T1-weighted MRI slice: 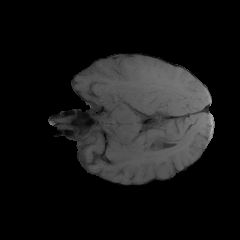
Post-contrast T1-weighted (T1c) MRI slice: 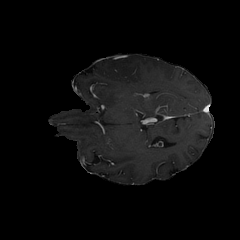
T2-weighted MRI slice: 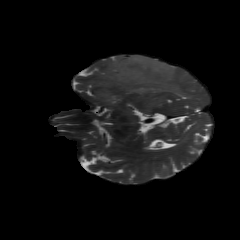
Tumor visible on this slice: yes